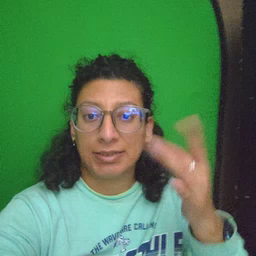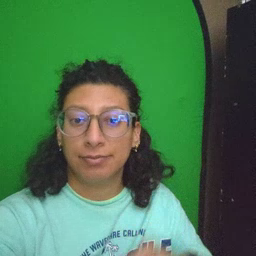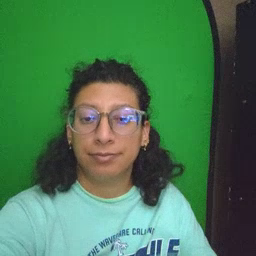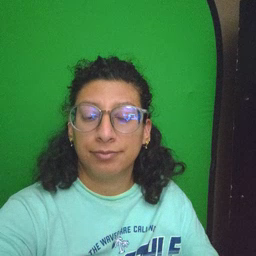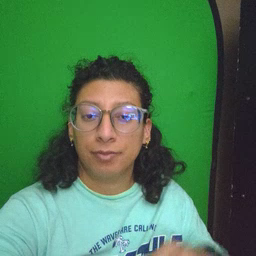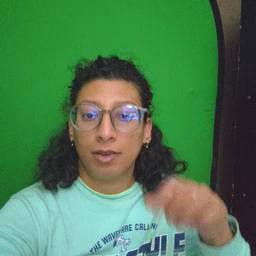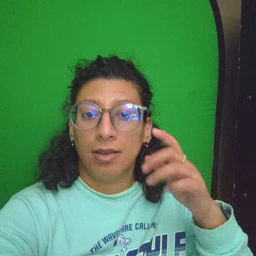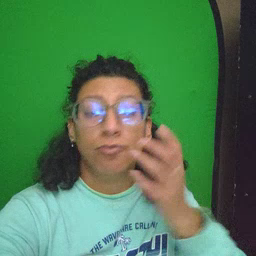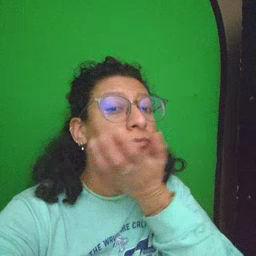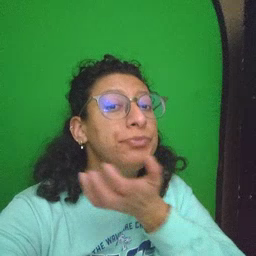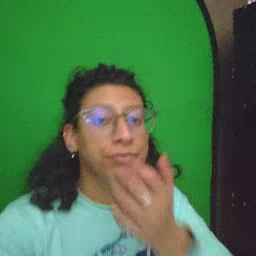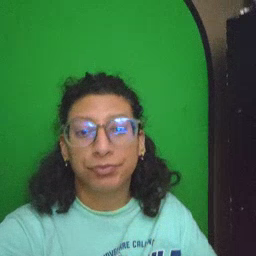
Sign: grass